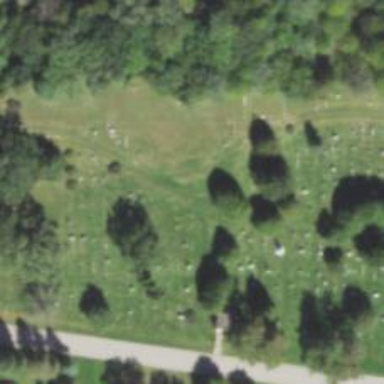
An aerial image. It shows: Track leading to cemetery.